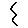
Label: zigzag